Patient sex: M
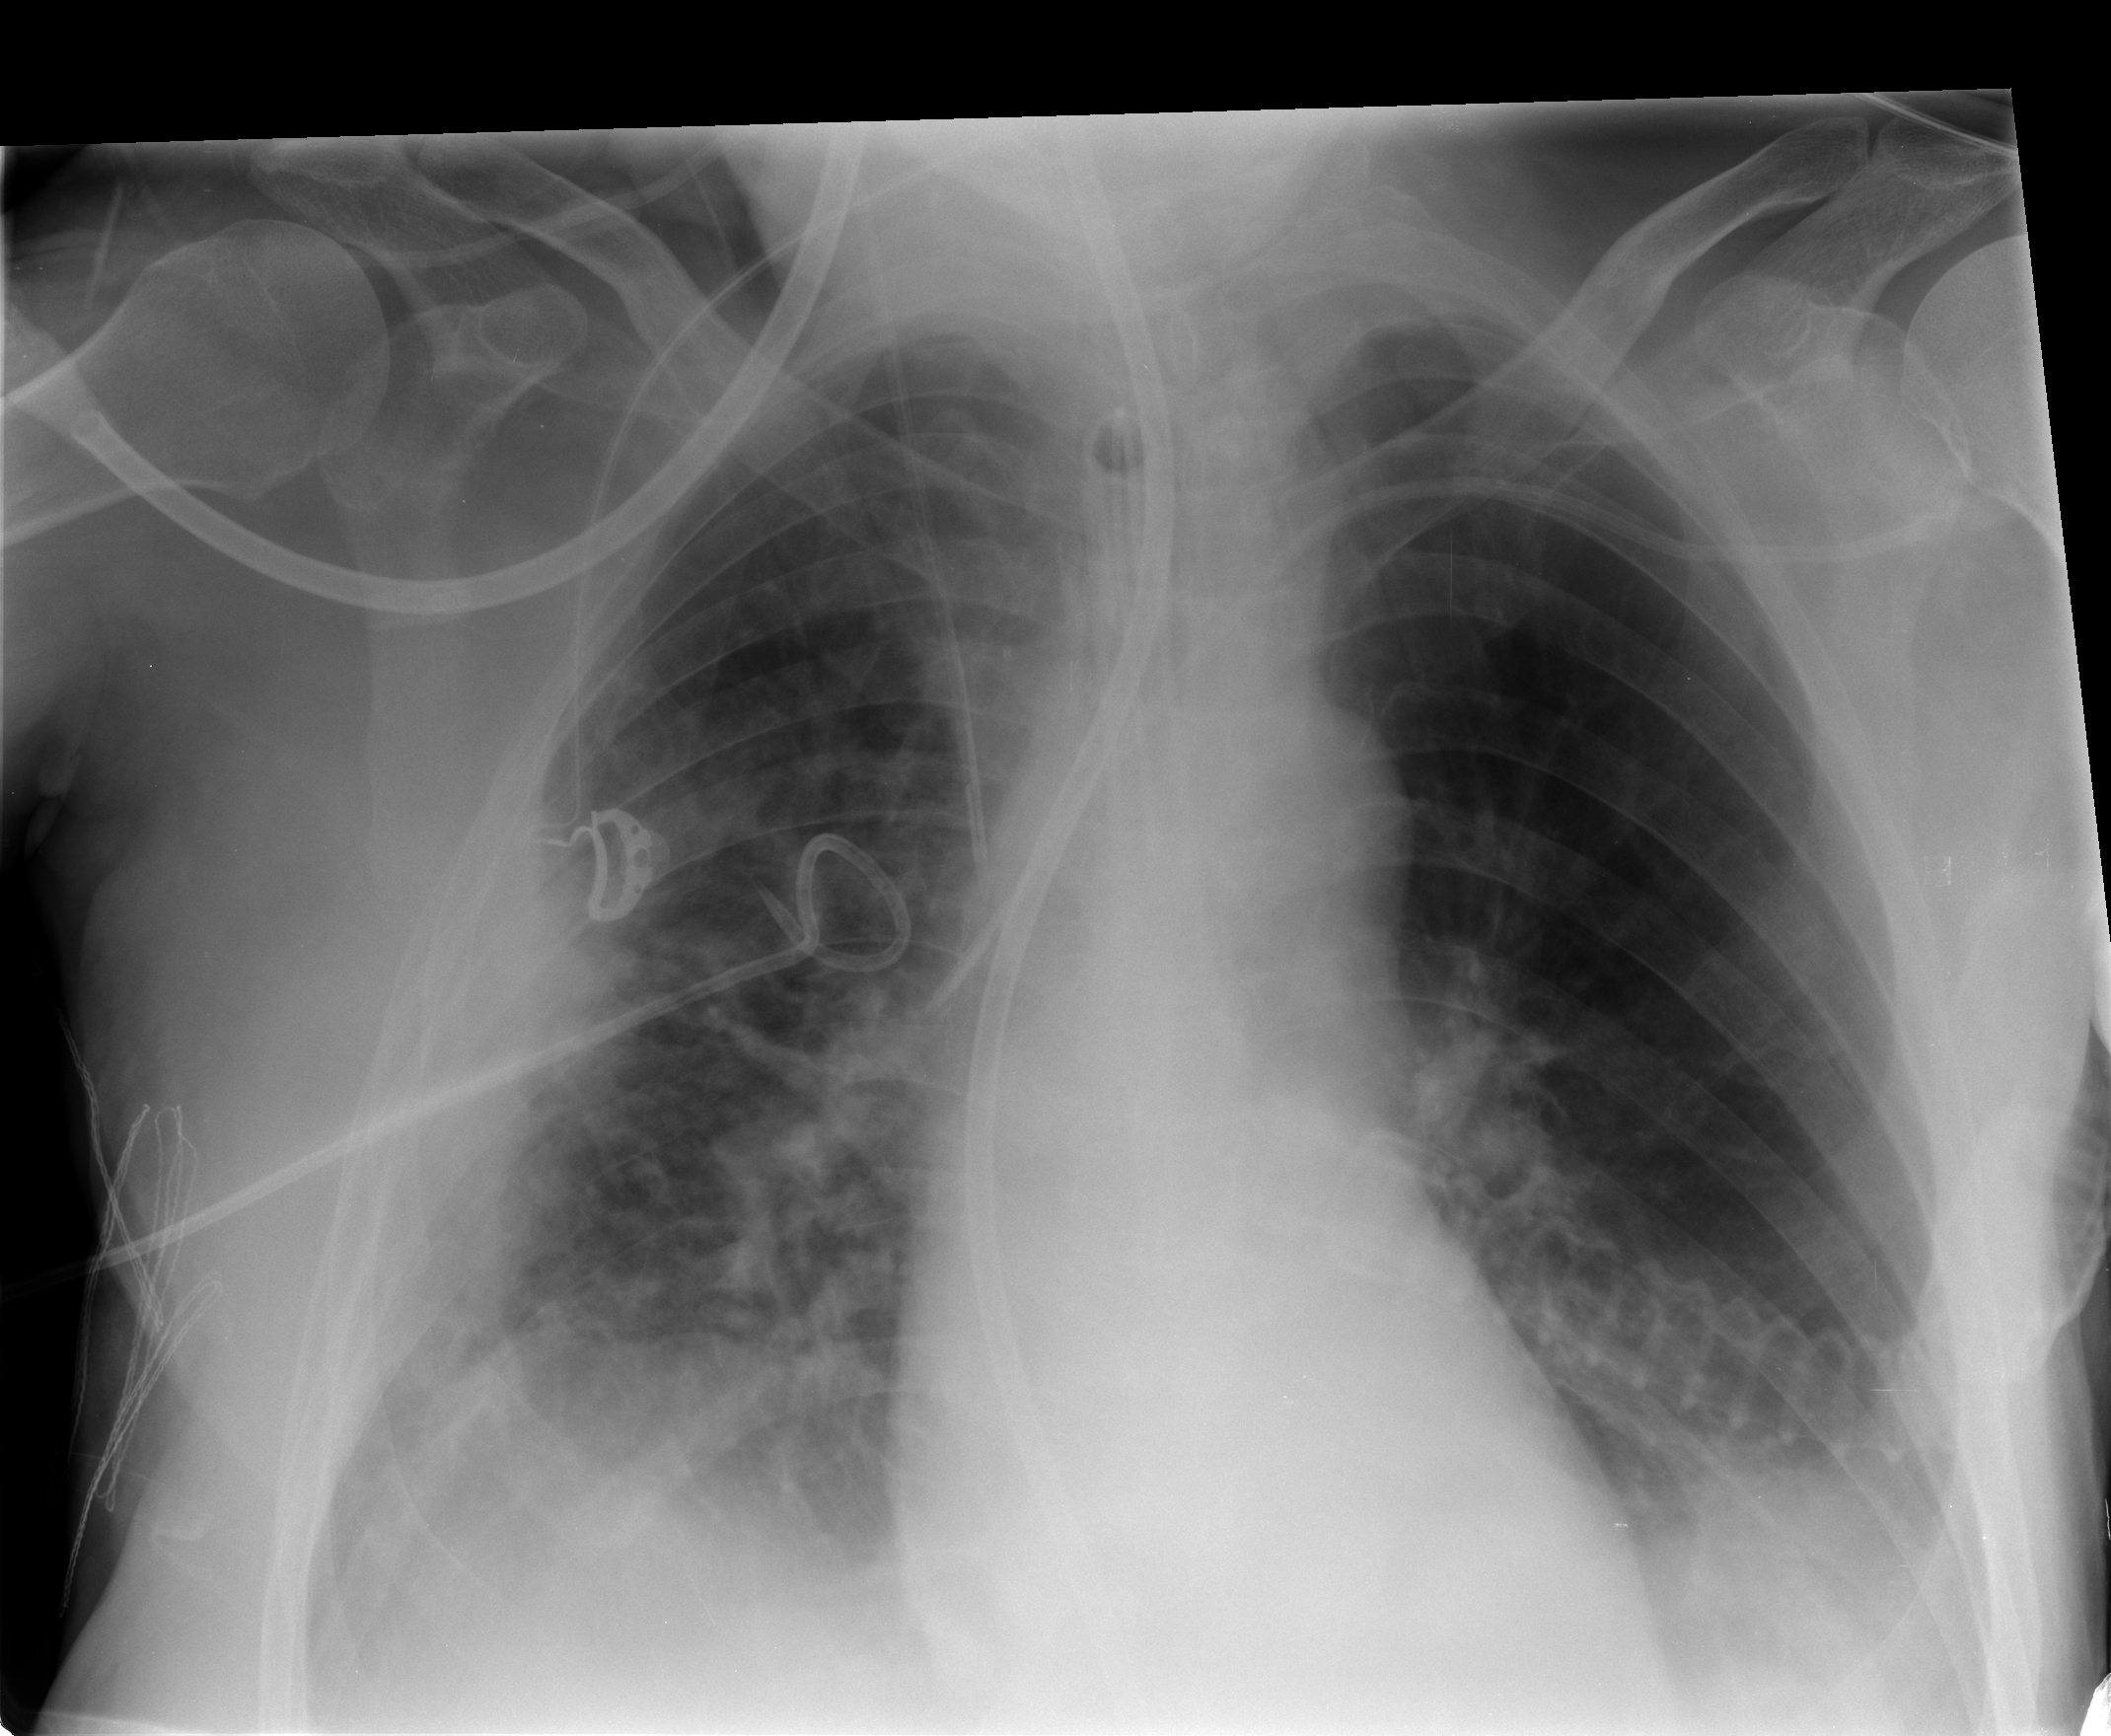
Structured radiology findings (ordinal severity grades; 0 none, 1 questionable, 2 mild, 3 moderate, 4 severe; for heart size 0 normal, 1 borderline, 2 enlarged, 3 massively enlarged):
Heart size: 0
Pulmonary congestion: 0
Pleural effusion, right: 2
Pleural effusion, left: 0
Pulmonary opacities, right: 2
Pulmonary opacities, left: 0
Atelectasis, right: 2
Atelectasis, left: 2